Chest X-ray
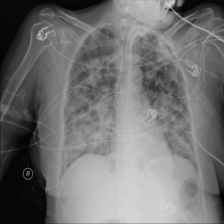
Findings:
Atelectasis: negative
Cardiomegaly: negative
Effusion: negative
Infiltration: negative
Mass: negative
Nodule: negative
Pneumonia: negative
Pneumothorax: negative
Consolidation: negative
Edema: negative
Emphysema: negative
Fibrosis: negative
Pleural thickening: negative
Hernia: negative